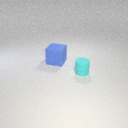
small cyan rubber cylinder in front of large blue rubber cube